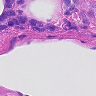
Metastatic tissue present: yes